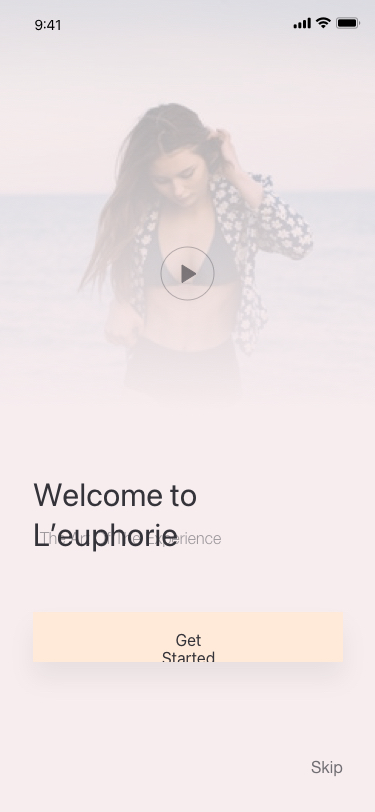
Text in this UI design:
Skip
The Art Of The Experience
Welcome to L’euphorie